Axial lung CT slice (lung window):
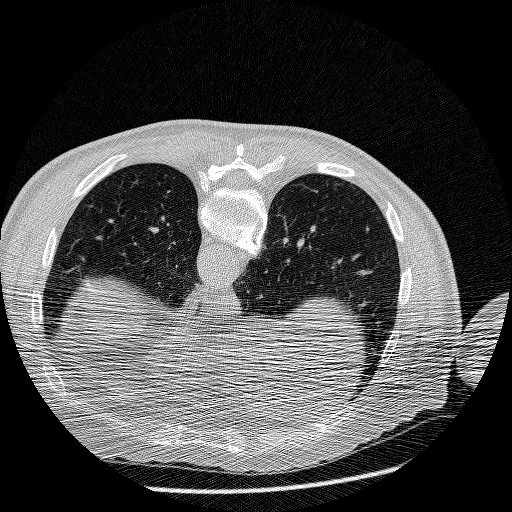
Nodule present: no